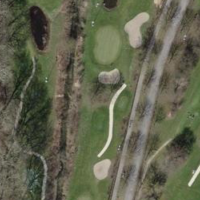
EUNIS habitat code: 53
Species observed at this site:
Fagus sylvatica